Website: apple
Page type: address-validator
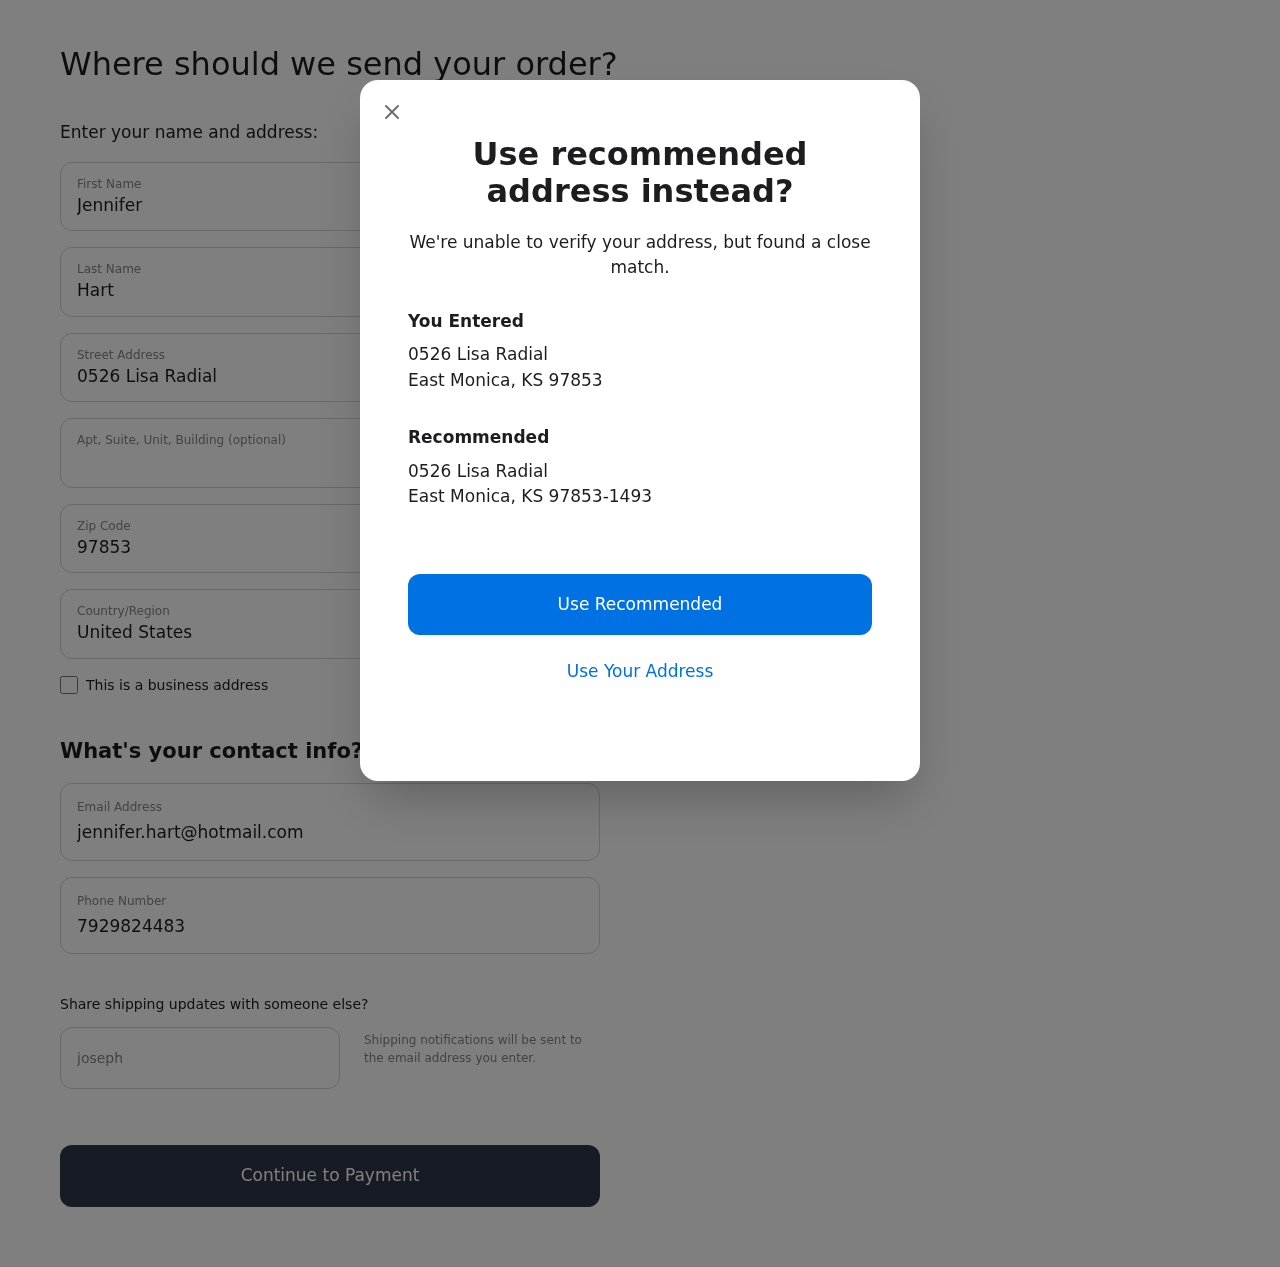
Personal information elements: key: PII_CITY
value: East Monica
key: PII_COUNTRY
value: United States
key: PII_EMAIL
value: jennifer.hart@hotmail.com
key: PII_FIRSTNAME
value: Jennifer
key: PII_GIFT_EMAIL
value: joseph.lopez@gmail.com
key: PII_LASTNAME
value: Hart
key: PII_PHONE
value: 7929824483
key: PII_POSTCODE
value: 97853
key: PII_POSTCODE_FULL
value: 97853-1493
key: PII_STATE_ABBR
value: KS
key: PII_STREET
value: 0526 Lisa Radial
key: PII_CITY2
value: East Monica
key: PII_STATE_ABBR2
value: KS